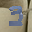
Label: 3